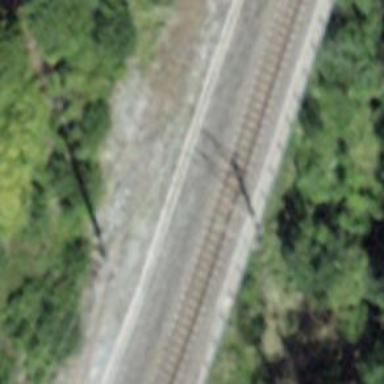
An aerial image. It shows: Catenary mast for power lines.